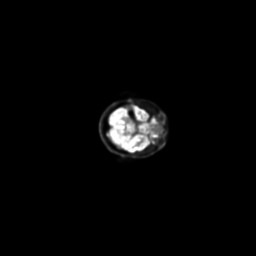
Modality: PET
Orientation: axial
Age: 41
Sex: male
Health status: ill